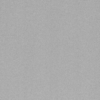
Label: dusty